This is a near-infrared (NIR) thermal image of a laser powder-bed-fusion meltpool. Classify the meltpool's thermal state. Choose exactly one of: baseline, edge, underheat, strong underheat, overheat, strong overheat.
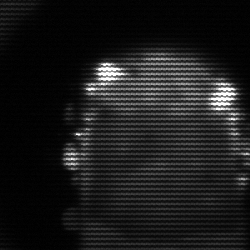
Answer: baseline